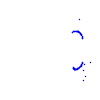
Particle: kaon